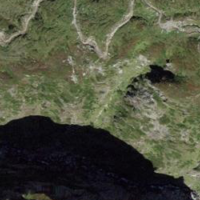
EUNIS habitat code: 26
Species observed at this site:
Pieris rapae